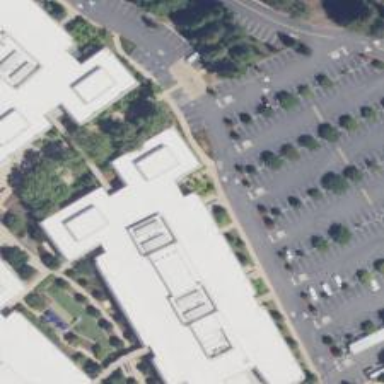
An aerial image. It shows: Office building.